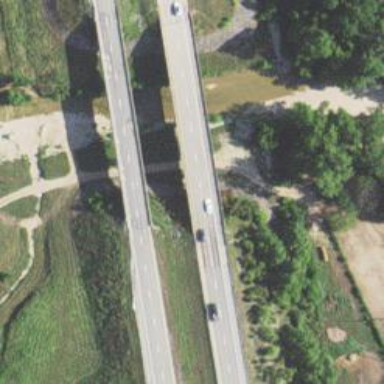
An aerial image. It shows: Motorway bridge.